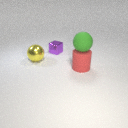
small purple metal cube to the right of large yellow metal sphere